Field crop: tomato
Growth stage: 1
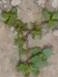
Species: portulaca